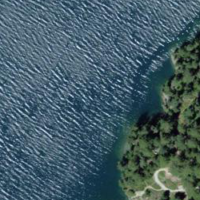
EUNIS habitat code: 14
Species observed at this site:
Larix decidua